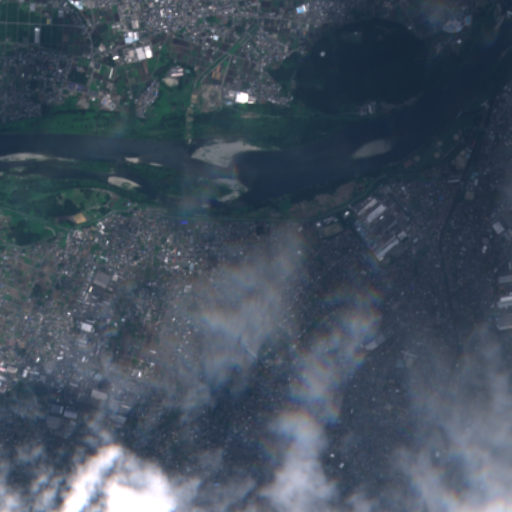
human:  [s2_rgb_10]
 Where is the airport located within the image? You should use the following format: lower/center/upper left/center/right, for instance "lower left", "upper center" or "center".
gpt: The airport is located in the upper left of the image.
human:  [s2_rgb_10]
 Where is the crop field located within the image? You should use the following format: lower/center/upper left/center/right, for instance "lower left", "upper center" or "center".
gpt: The crop field is located in the upper right of the image.
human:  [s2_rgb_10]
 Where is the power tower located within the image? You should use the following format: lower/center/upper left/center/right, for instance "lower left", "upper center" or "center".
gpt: The power tower is located in the lower right of the image.
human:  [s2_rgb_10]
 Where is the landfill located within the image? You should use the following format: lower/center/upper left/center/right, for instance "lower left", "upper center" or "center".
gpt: There is no landfill in the image.